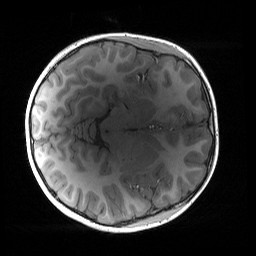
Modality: T1w
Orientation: axial
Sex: male
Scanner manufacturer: siemens
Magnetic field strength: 3 T
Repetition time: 1.9 s
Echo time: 0.00243 s